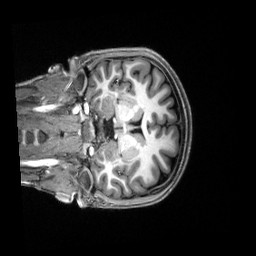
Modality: T1w
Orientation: coronal
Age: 20
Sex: female
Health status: healthy
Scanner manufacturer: siemens
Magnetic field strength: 3 T
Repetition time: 2.5 s
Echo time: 0.00222 s